Interaction volume radius: 5 \u00c5
Interaction volume height: 20 \u00c5
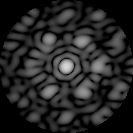
Disorder parameter: 0.5734